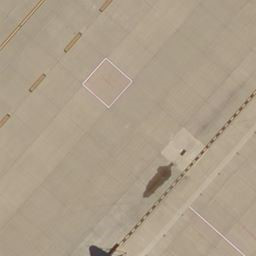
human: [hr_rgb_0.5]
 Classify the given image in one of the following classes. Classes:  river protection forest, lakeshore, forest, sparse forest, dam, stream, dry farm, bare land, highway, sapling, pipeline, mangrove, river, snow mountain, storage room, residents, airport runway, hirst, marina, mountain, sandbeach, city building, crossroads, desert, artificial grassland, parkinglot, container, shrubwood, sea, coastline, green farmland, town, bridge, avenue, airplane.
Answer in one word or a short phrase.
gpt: airport runway